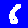
Digit: 6